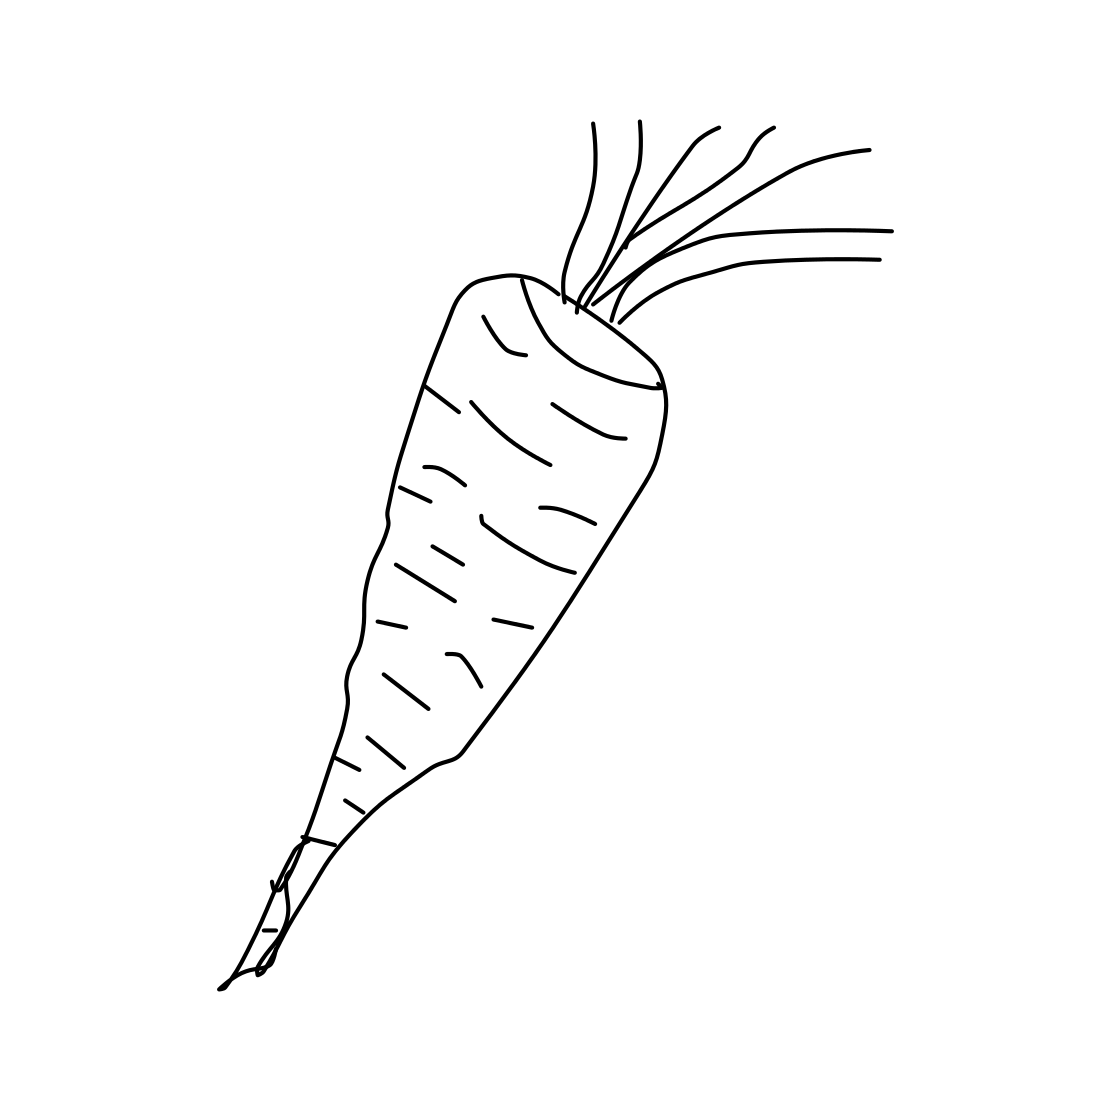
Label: carrot